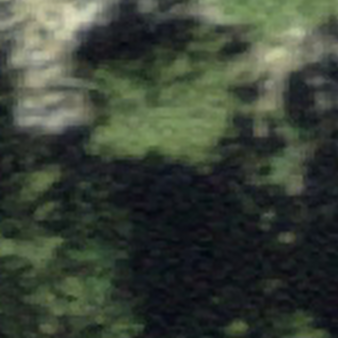
Label: other